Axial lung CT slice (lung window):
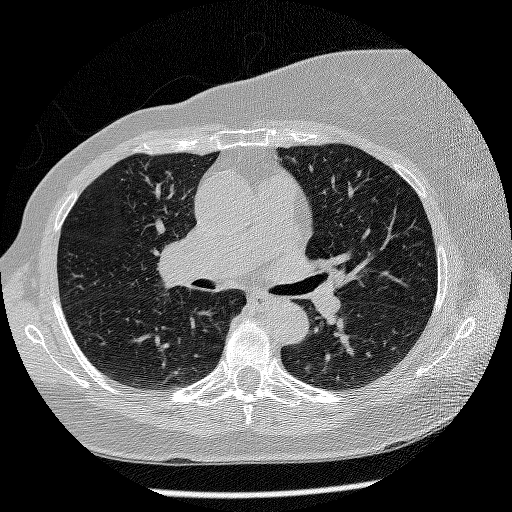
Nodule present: no